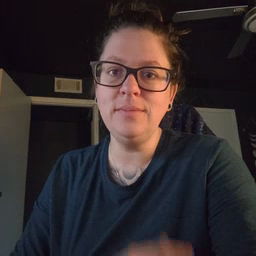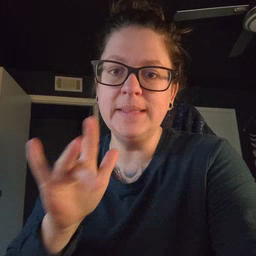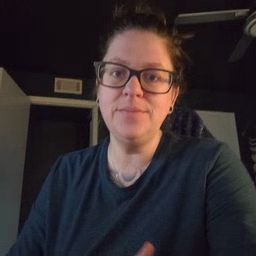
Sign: empty